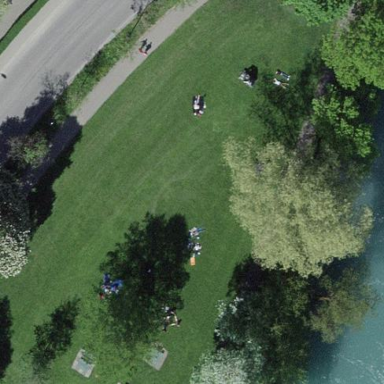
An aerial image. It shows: Grassy area with lush vegetation.